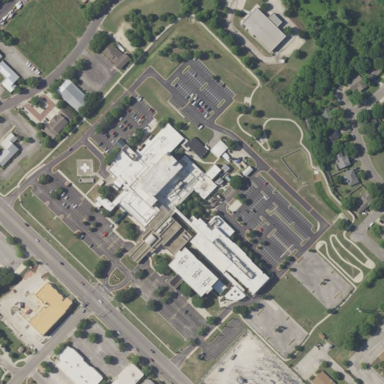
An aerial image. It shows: Hospital providing healthcare services.